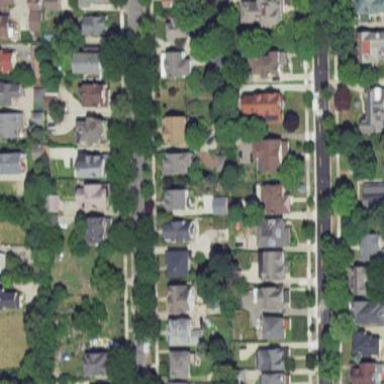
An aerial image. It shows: Sidewalk.